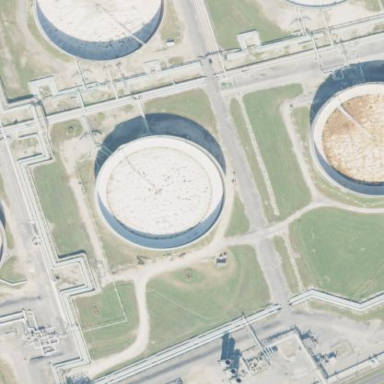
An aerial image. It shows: Storage tank which is man-made and housed in building.